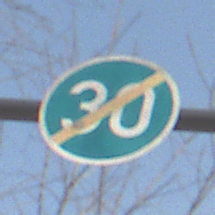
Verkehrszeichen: EndeMindestgeschwindigkeit
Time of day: MorningAfternoon
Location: Outdoor (Nature)
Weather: Clear
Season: Winter
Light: Natural